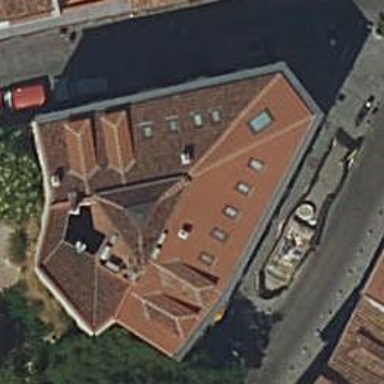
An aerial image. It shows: Building with red roof and yellow walls.